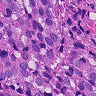
Metastatic tissue present: yes